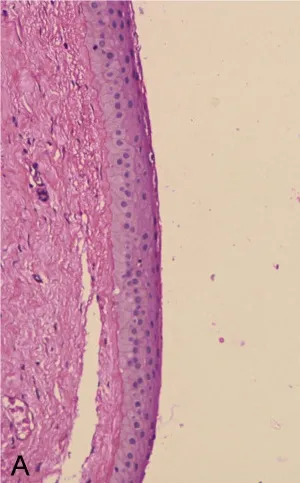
A: Section showed corneal epithelium with slit (artifact). The deeper tissue is dense sclerotic (X 4 HE).
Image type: pathology (h&e)